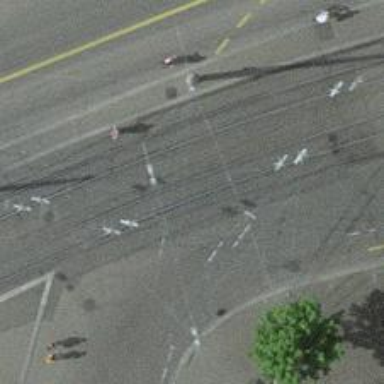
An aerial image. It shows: Tram level crossing on railway.